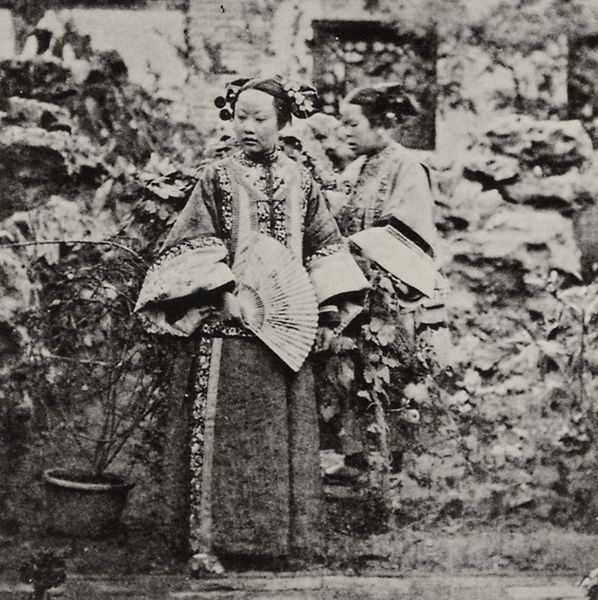
Titel: Braut aus Manchu
Künstler: John Thomson
Schlagwörter: baum, blätter, laub, mann, weiß, frauen, blume, blumen, fenster, frau, frisur, grau, kleid, schmuck, schwarz, gebäude, haus, park, fächer, muster, ornament, gesicht, haarschmuck, kleidung, stehen, ärmel, portrait, porträt, gewand, haare, mantel, stickerei, pflanze, pflanzen, borte, scheitel, seide, garten, blumentopf, kübel, topf, dutt, japan, zwei, zöpfe, steinmauer, palme, tee, chinesin, geschminkt, unscharf, foto, fotografie, photographie, doppelportrait, draußen, asien, geisha, schwarz-weiss, hässlich, manschetten, photo, tracht, china, ehepaar, topfpflanze, malerisch, bordüren, fotographie, aufnahme, tradition, gartenarbeit, kimono, chinese, samurai, japaner, weite ärmel, asiatin, korea, traditionell, festkleid, zermonie, geishas, knotenfrisur, fadsade, nippon, pflanen, japanerinnen, geischa, kmono, moce, fescher, zwe, pflanztopf, chinesinne, chinesischemadchen, tanzart